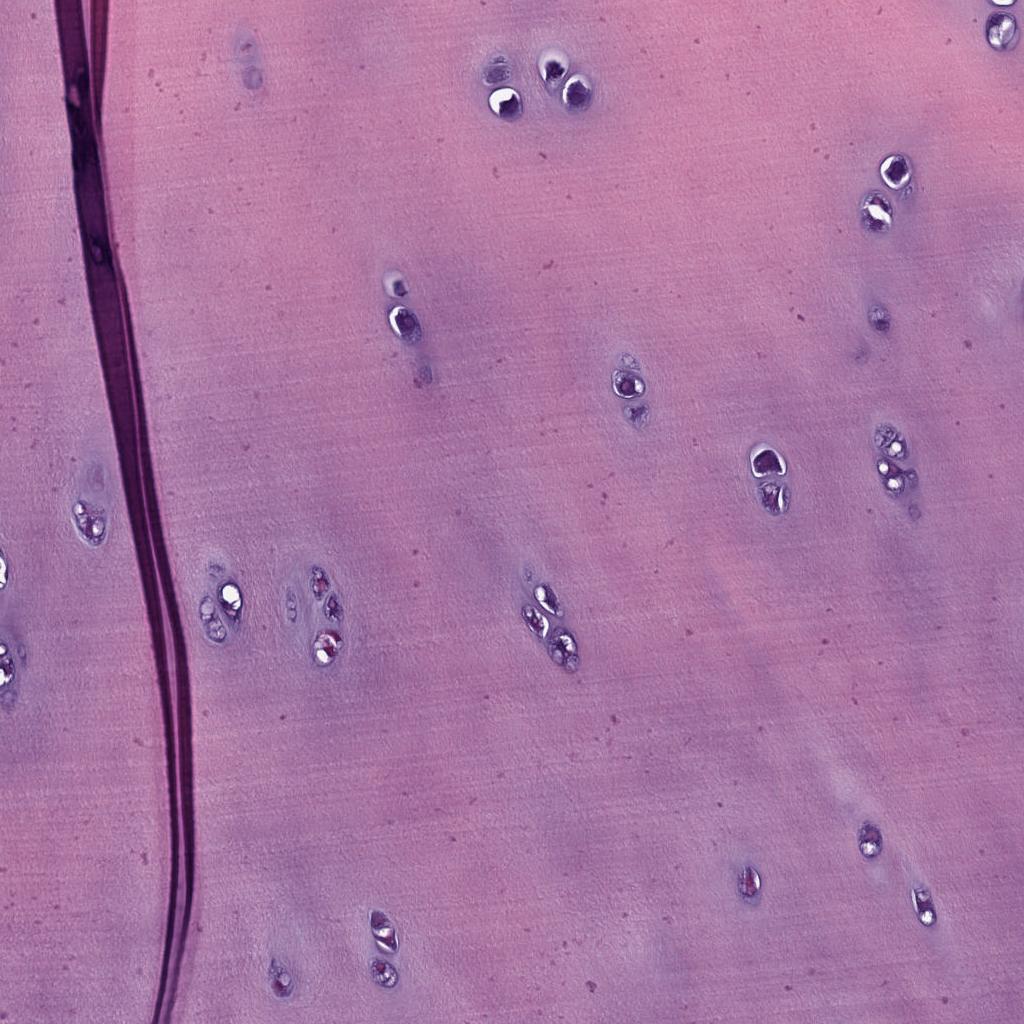
Label: Non-Tumor